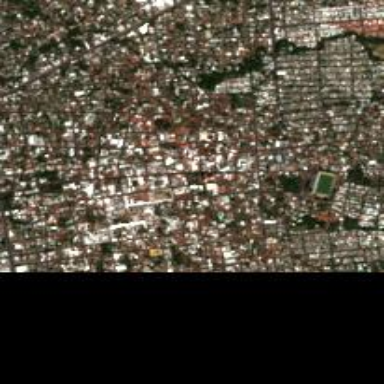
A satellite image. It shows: Cityscape.